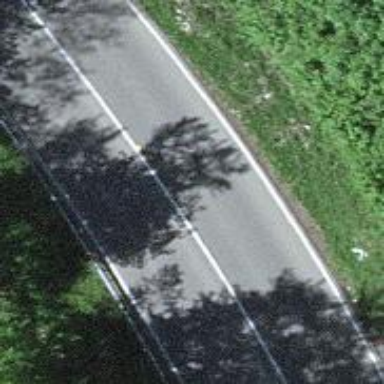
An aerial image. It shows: Primary road with asphalt surface.